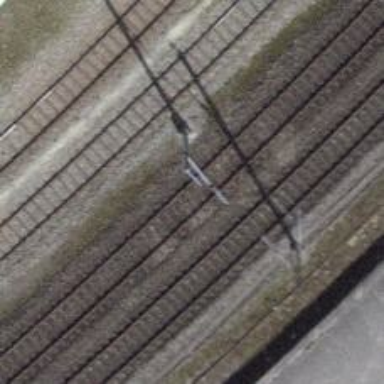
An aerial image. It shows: Single railway track with electrification through contact line.